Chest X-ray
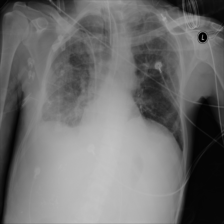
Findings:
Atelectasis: negative
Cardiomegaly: negative
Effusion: negative
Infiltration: negative
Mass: negative
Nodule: negative
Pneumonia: negative
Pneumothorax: negative
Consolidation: negative
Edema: negative
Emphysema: negative
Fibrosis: negative
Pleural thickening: negative
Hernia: negative